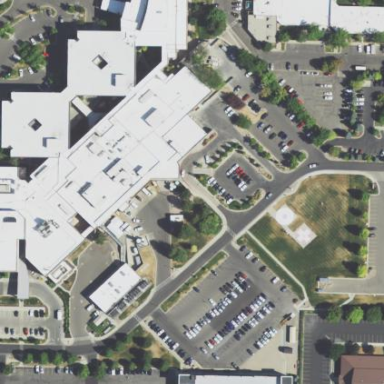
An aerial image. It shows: Healthcare facility identified as hospital.